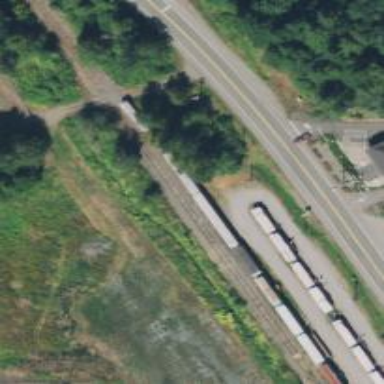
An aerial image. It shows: Disused railway.